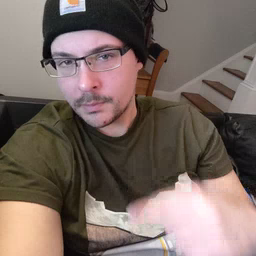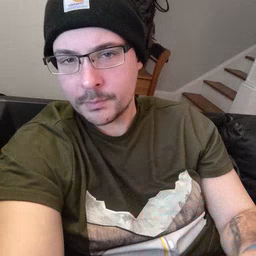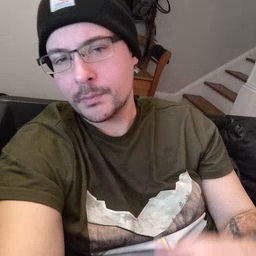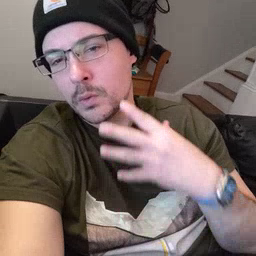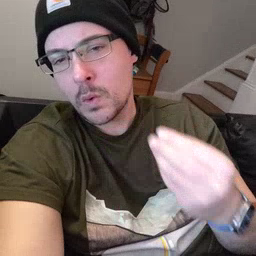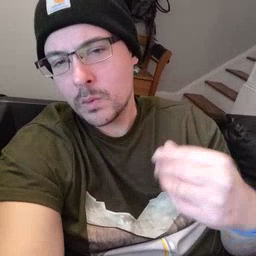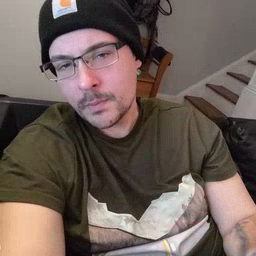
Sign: go